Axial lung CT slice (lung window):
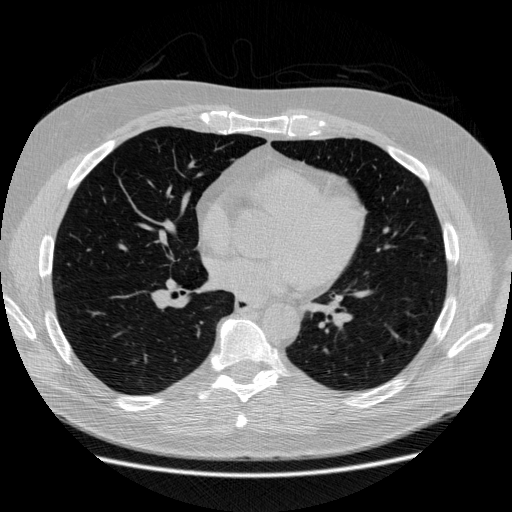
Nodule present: no